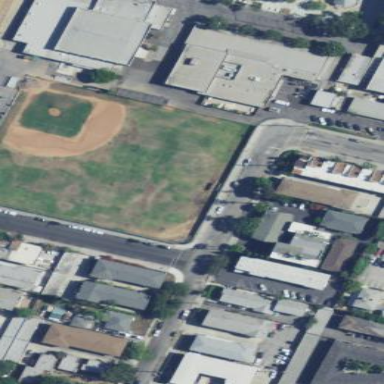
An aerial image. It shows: Grassy baseball pitch for leisure sports.